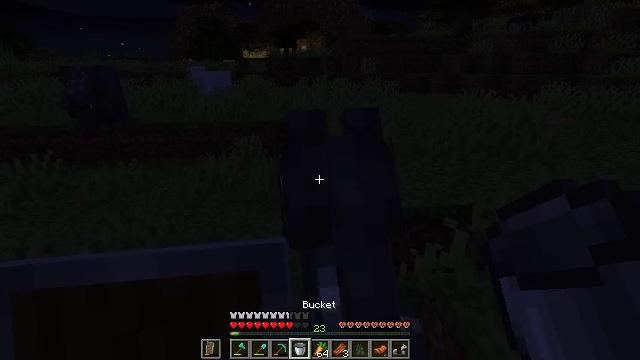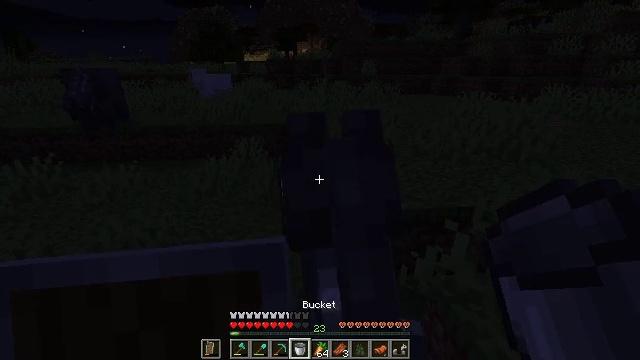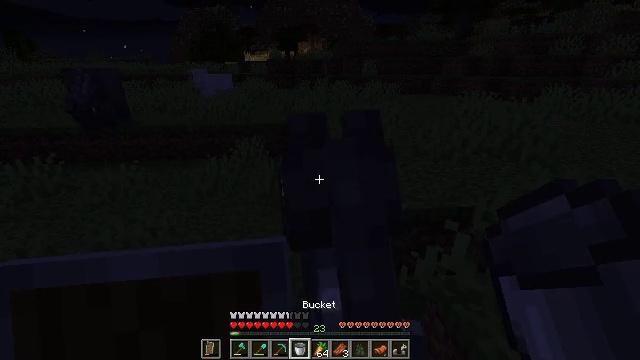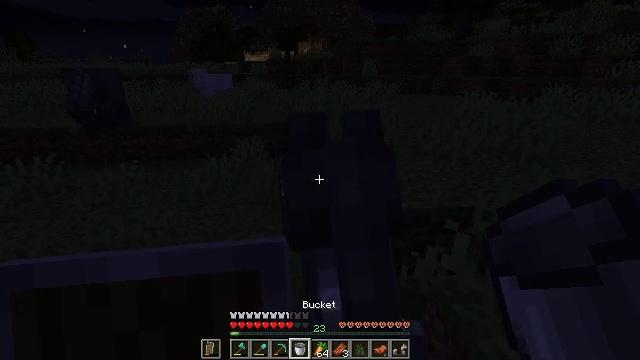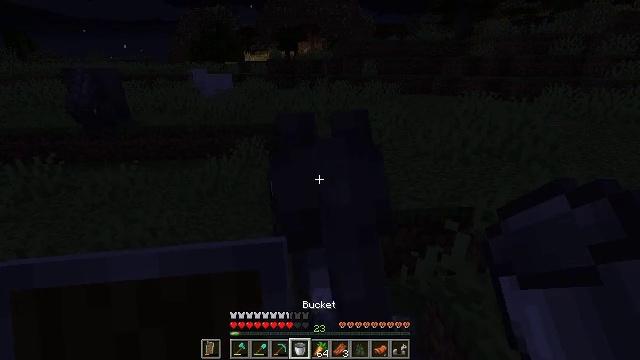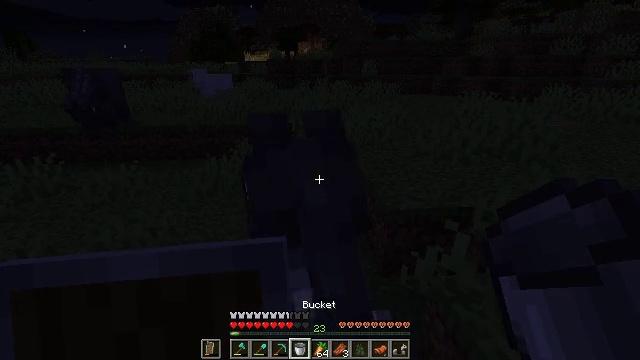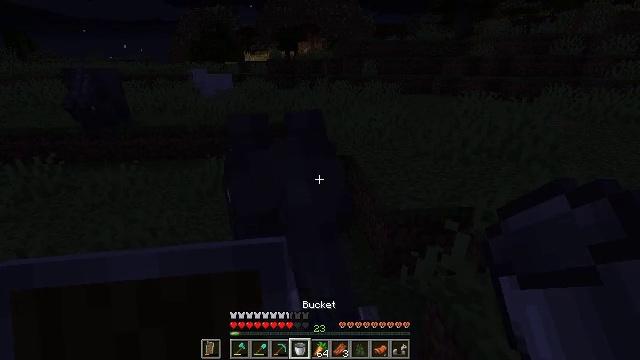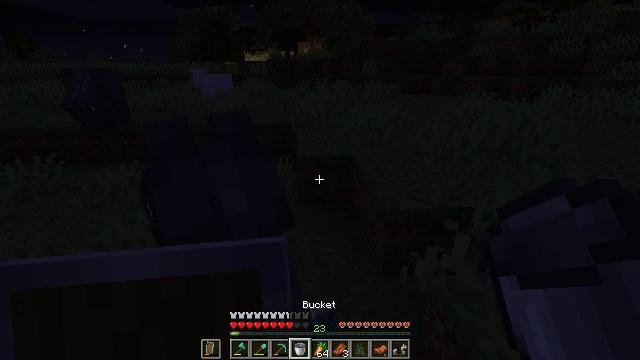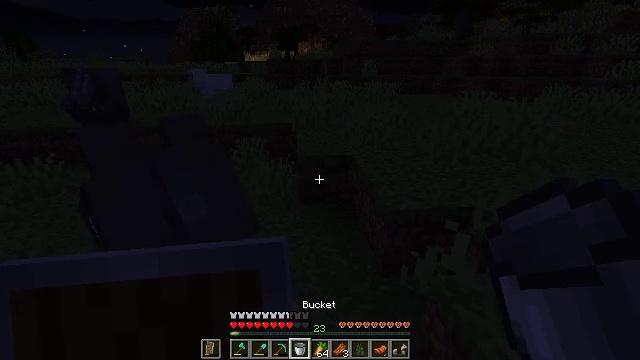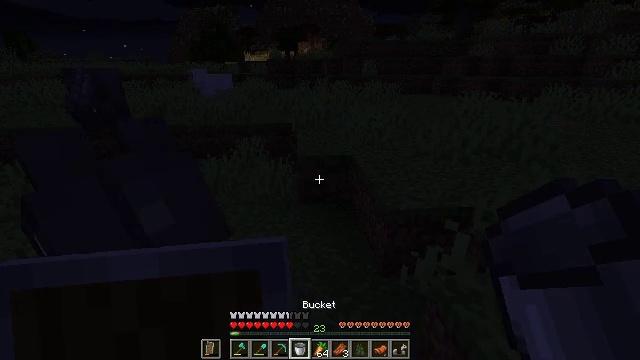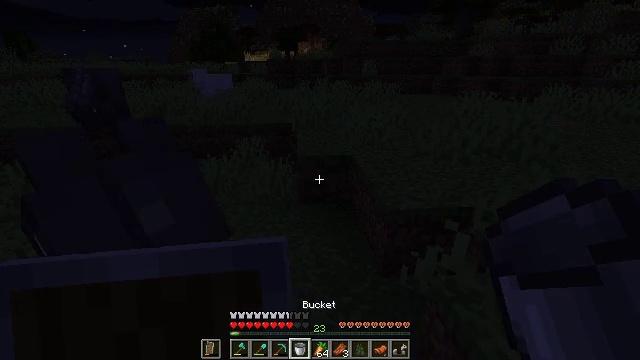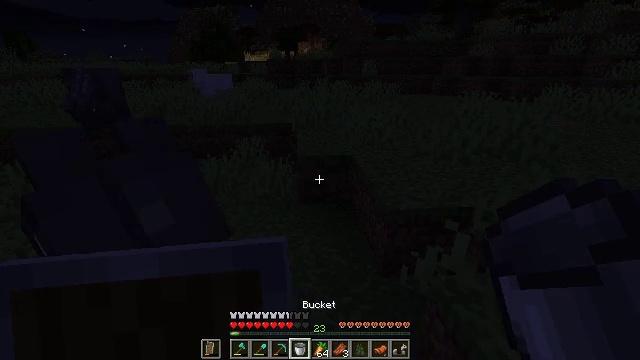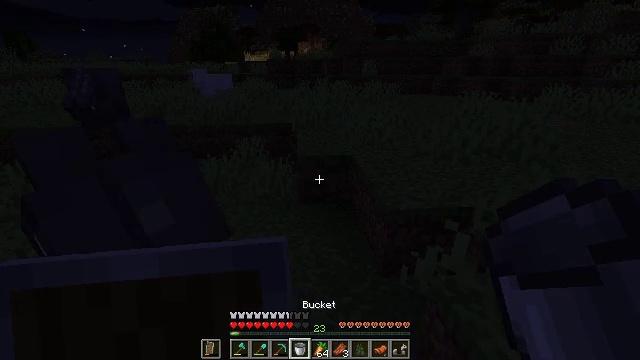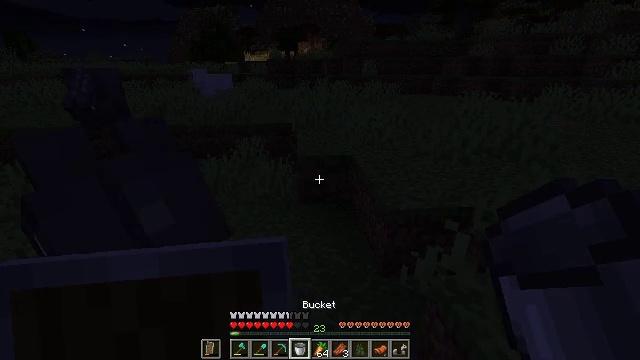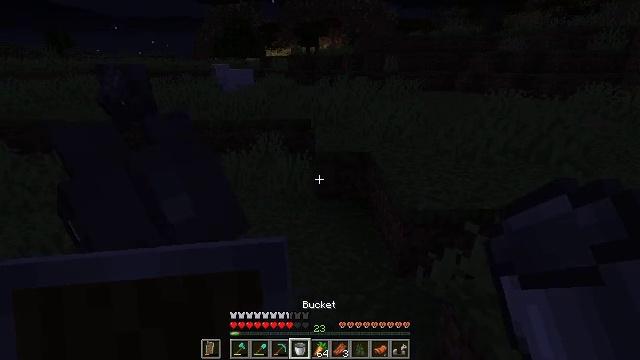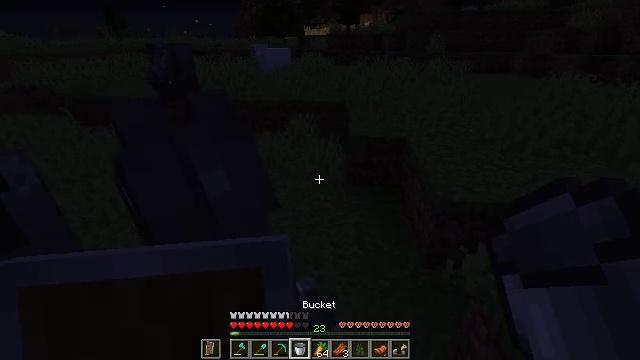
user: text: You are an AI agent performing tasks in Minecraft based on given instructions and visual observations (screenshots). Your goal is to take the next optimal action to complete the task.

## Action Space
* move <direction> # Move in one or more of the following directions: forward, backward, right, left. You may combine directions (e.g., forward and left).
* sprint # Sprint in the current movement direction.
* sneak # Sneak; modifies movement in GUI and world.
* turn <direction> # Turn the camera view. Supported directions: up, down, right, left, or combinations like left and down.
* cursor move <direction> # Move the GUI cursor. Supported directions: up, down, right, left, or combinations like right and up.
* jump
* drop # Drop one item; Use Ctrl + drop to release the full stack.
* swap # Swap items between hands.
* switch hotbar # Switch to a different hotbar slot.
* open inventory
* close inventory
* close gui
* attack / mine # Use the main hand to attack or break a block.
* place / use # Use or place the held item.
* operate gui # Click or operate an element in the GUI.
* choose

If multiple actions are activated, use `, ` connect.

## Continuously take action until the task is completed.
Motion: motion action
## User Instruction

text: Collect spruce planks from an old building.
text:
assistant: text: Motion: no_op
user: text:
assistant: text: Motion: no_op
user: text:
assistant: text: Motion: open inventory
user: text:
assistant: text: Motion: open inventory
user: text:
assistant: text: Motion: move forward
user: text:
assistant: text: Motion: move forward
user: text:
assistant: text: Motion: move forward
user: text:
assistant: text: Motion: move forward, close inventory
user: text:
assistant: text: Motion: close inventory
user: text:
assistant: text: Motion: move forward, close inventory
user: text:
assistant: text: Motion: move forward
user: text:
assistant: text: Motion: move forward
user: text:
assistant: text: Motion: no_op
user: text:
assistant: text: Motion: turn left
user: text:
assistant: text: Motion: move forward, sprint, turn left and down
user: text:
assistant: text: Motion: move forward, sprint, turn left
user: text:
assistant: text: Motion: move forward, sprint, turn left
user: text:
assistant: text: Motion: no_op
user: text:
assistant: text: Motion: move forward, sprint
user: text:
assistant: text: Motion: move forward, sprint
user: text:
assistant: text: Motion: move forward, sprint
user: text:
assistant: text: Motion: no_op
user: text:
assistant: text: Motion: move forward
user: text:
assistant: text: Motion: move forward
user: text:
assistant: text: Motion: move forward
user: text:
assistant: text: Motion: move forward
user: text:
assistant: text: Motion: move forward
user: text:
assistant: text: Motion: move forward
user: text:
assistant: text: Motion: no_op
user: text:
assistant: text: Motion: open inventory